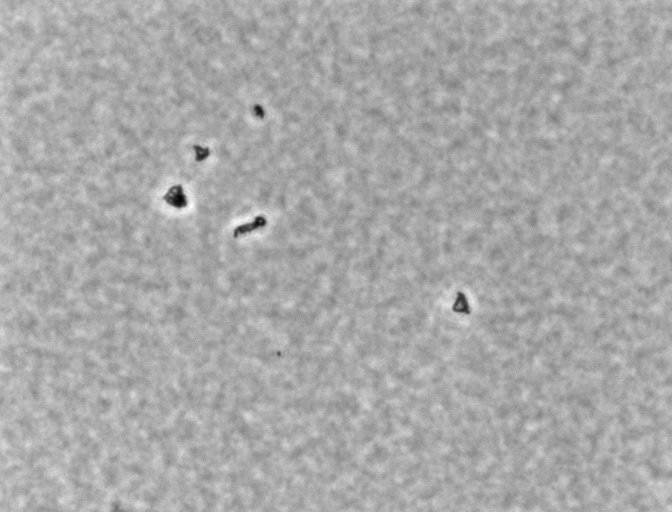
Listeria innocua